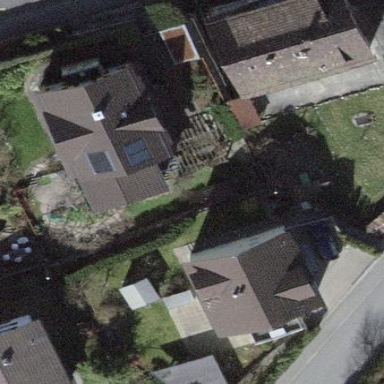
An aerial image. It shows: Detached residential building with gambrel roof.